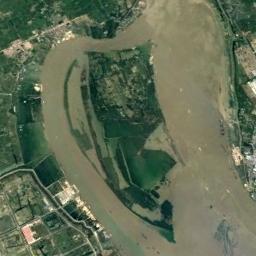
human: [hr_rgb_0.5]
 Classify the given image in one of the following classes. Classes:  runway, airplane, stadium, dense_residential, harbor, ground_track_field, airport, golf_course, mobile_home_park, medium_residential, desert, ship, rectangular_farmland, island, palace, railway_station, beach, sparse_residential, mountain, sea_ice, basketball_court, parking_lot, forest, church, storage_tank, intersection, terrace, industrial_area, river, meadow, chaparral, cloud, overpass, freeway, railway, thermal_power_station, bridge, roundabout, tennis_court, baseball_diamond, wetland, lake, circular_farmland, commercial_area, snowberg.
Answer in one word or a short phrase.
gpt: island